Interaction volume radius: 10 \u00c5
Interaction volume height: 30 \u00c5
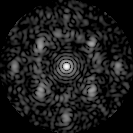
Disorder parameter: 0.5988